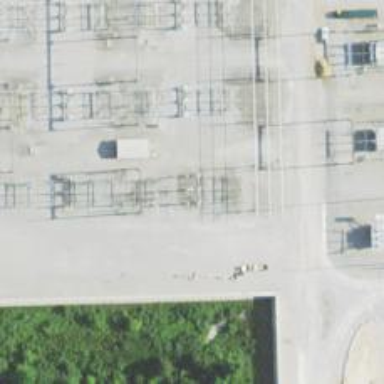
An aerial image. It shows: Switch used for power control.